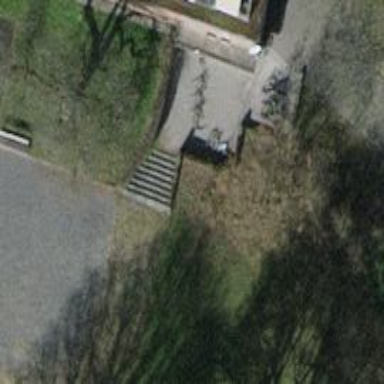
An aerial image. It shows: Bicycle parking area.